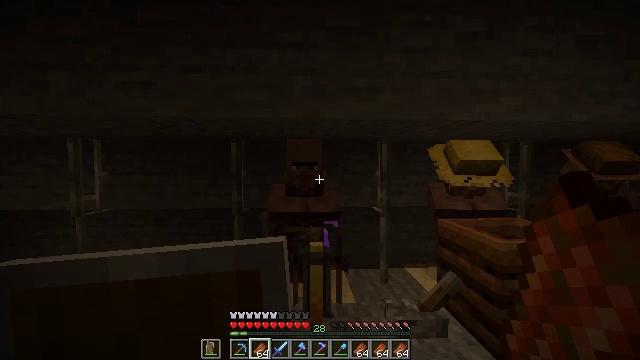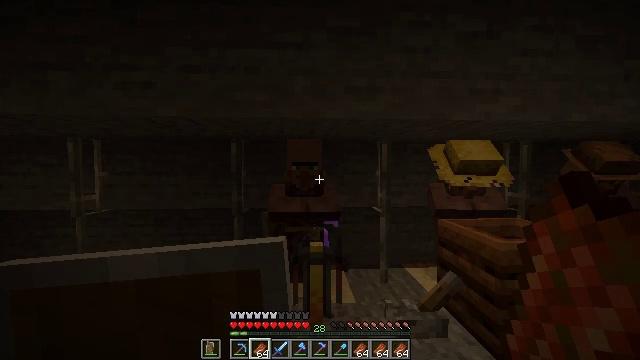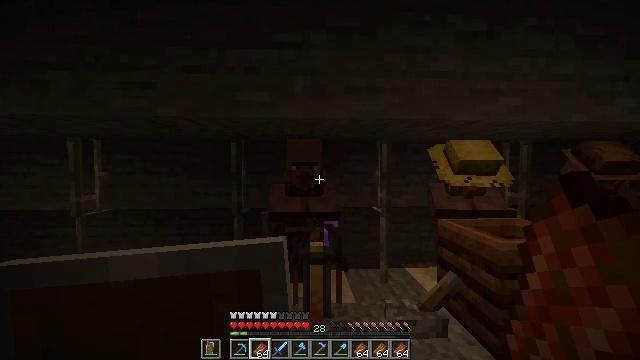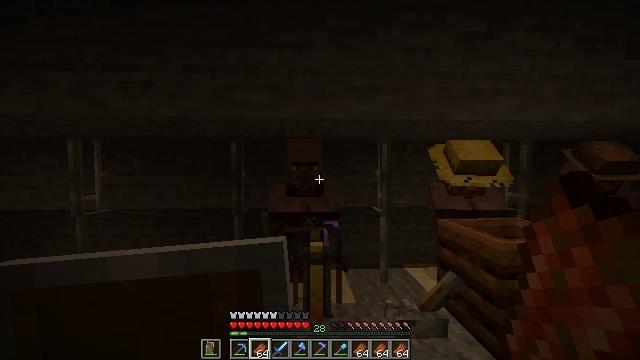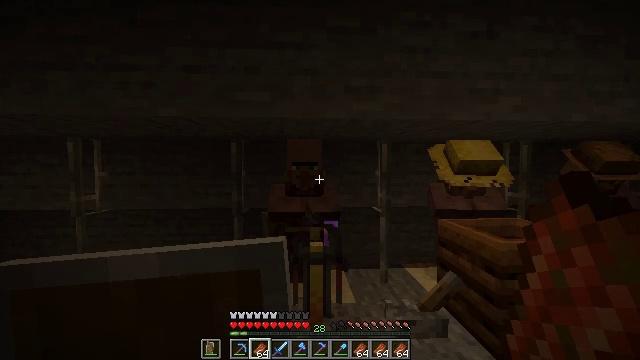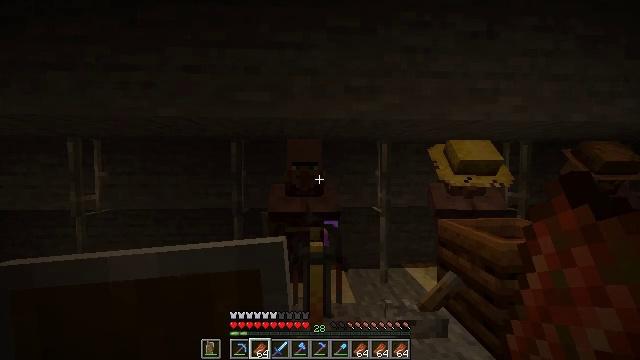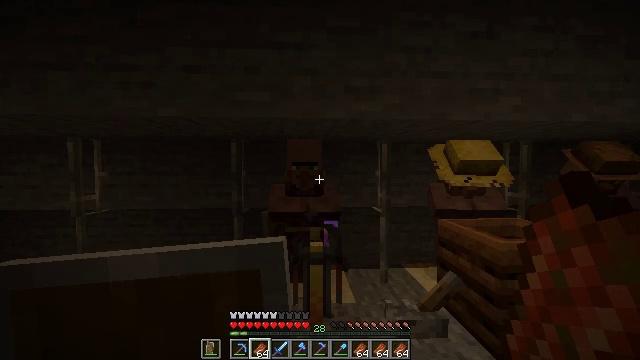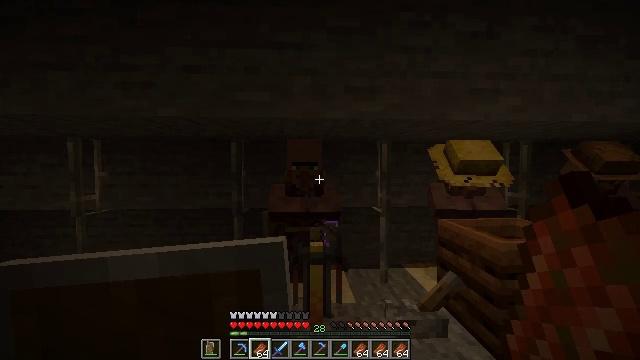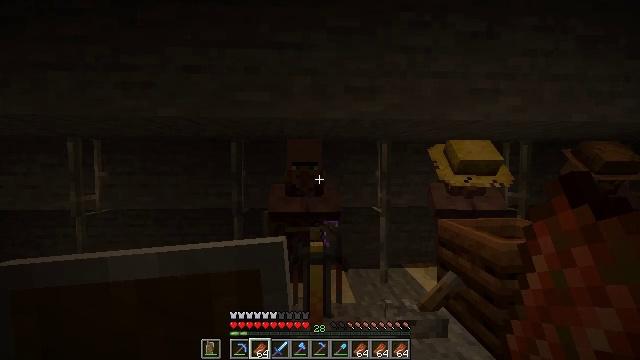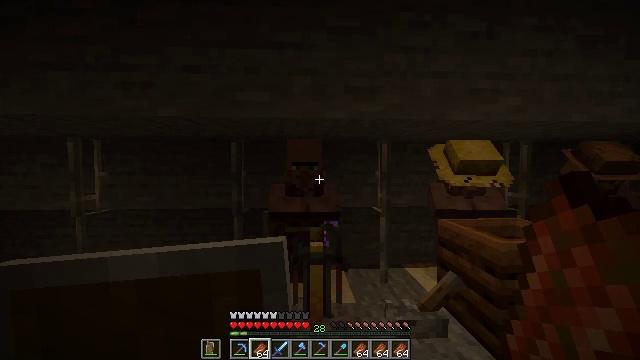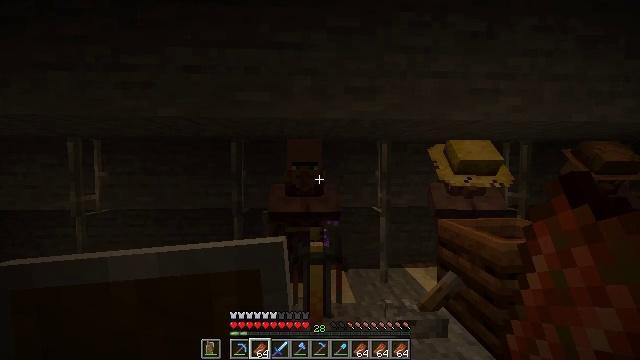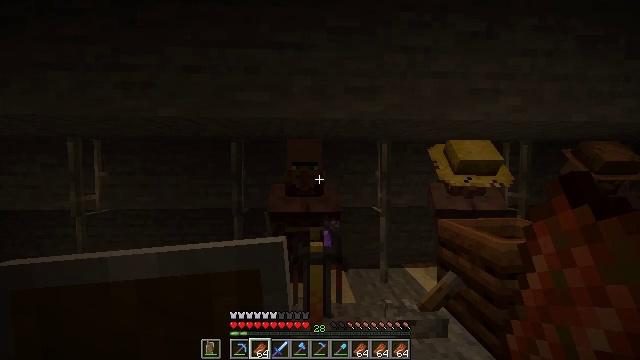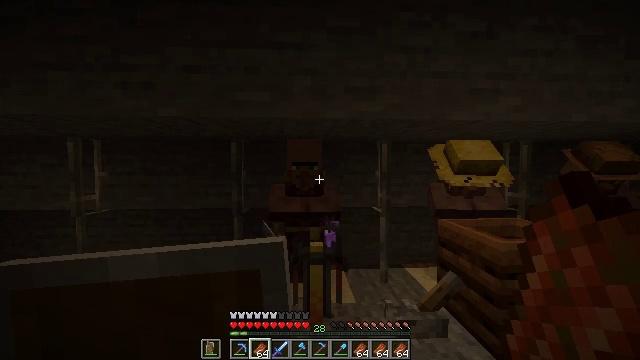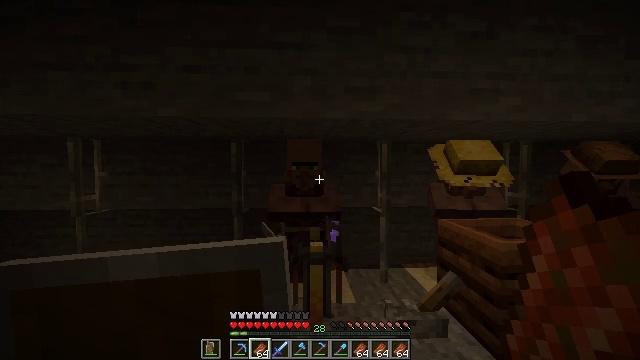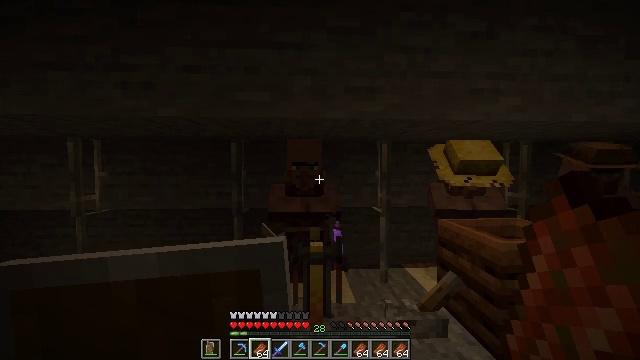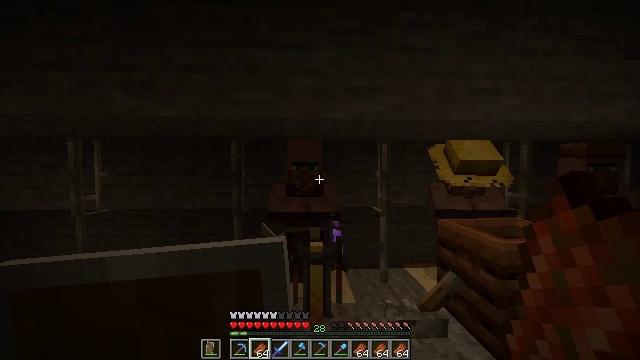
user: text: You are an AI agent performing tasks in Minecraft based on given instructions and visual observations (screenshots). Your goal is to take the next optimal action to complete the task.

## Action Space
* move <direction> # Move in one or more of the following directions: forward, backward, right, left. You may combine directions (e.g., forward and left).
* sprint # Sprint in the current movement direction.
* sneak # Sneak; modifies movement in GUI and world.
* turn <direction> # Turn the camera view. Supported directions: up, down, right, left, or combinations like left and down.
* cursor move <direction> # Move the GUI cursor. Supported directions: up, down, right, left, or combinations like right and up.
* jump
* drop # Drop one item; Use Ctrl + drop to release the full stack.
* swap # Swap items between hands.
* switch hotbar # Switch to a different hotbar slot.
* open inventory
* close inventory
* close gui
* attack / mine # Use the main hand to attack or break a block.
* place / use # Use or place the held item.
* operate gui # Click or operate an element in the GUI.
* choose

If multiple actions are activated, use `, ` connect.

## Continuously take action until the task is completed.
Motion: motion action
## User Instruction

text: Collect the blue shulker box into your inventory.
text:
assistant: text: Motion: no_op
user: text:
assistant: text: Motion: no_op
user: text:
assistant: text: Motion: no_op
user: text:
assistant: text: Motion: no_op
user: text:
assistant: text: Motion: no_op
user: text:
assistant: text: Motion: no_op
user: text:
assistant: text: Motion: no_op
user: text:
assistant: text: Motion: no_op
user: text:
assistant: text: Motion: no_op
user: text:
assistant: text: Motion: no_op
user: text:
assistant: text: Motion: no_op
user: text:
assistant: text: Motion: no_op
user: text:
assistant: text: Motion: no_op
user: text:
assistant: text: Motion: no_op
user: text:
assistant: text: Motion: no_op
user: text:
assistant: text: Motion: no_op
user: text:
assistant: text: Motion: no_op
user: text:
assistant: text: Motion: no_op
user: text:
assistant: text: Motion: no_op
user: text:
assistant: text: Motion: no_op
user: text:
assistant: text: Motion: no_op
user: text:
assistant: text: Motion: no_op
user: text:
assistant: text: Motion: no_op
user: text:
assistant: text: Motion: no_op
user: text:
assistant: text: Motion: no_op
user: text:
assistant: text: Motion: no_op
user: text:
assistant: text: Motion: no_op
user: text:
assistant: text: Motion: no_op
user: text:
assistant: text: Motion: no_op
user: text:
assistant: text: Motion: no_op